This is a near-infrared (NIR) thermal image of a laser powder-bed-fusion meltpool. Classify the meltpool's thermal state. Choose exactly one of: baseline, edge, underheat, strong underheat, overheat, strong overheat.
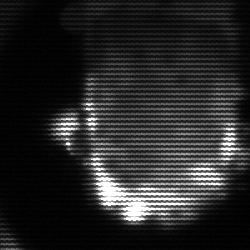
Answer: baseline